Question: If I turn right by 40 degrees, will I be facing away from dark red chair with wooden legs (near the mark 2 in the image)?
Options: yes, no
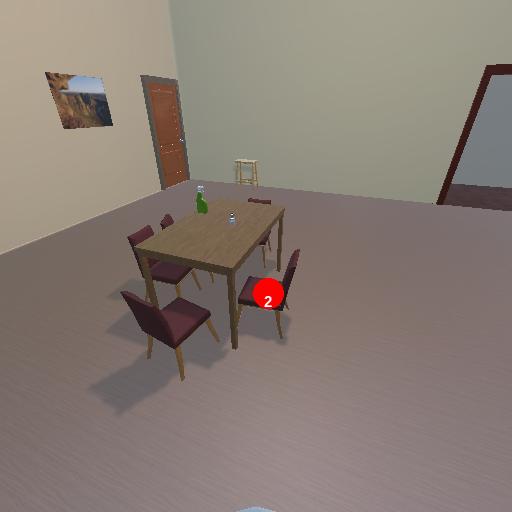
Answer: yes